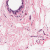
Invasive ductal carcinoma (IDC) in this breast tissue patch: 0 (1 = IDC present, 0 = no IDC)